Question: I'm using PrimeFaces 3.0 and I want to incorporate the '<p:layout>' into my pages. The layout component in 'fullPage' mode does a nice job of dividing up the page, but I have some issues with the look-and-feel of it. Here is what my test page looks like:

Look specifically at the bottom/south layout unit. There are two things I want to change.
1. How can I stop it from displaying that layout unit with a border around it?
2. How can I stop it from displaying the scrollbar when the content is too big to fit? I just want it to clip the content.
I just purchased the PrimeFaces 2.2 manual (there isn't a 3.0 manual yet), but it doesn't speak to this kind of change. Do I need to perform some CSS styling magic?
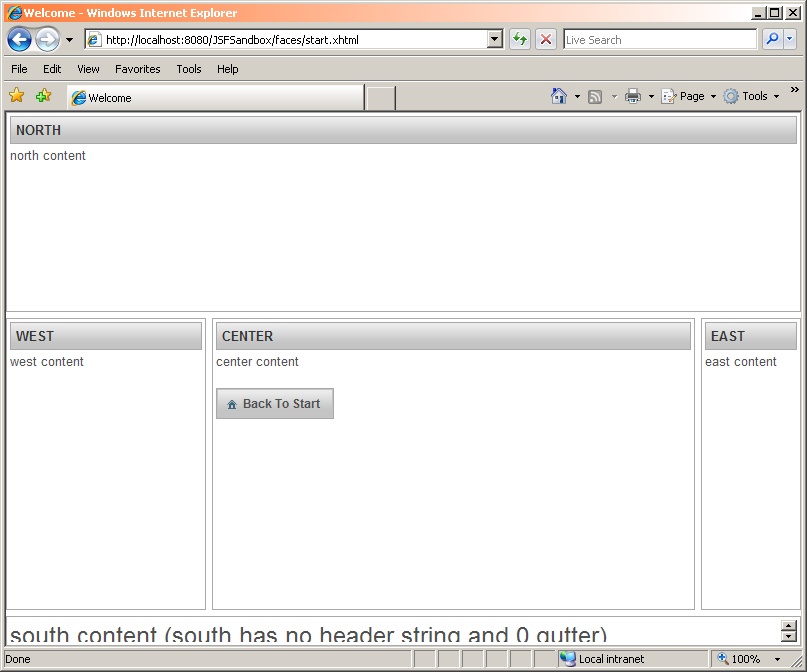
Answer: The two primary browser types in service in my target environment are IE 6 and IE 7. Unfortunately, I was only able to fix issue #1 for these browsers. The CSS to make the border stop displaying is:
'''
.ui-layout-pane-south {
border: 0;
}
'''
If I wanted ALL of the layout unit boxes to stop displaying the border, it would have been:
'''
.ui-layout-pane {
border: 0;
}
'''
I followed the suggestion from BalusC to try using Firefox/Firebug to inspect the HTML and play around with the CSS styles. It appears that the key theme-based CSS styles at play here are: '.ui-layout-pane-south', '.ui-layout-unit-content', '.ui-layout-south'.
I tried messing with all of them, but I can't get IE 7 (the IE version on my development workstation) to stop showing the overflow scrollbar. Firefox 4 never showed the scrollbar in the first place.
In any case, the border was the most important thing to get rid of and that's now fixed. I can prevent the overflow scrollbar by being careful not to overflow the bounds of my layout unit boxes.